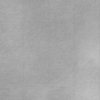
Label: dusty